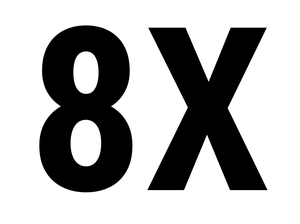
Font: Roboto_Condensed_Bold